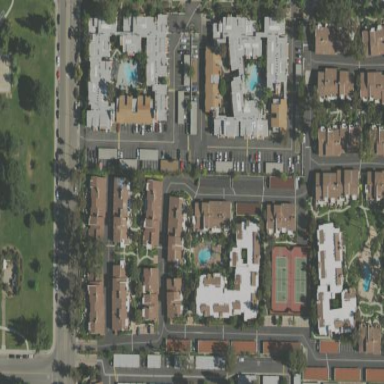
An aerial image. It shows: Residential area with apartments.